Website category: book
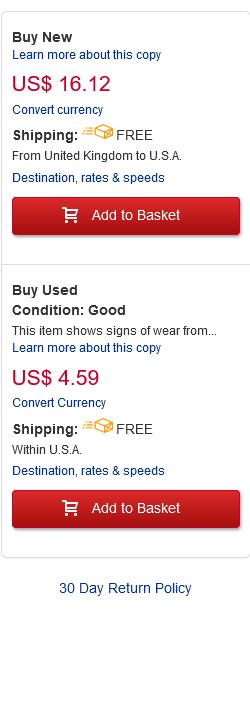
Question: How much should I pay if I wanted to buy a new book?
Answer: US$ 16.12

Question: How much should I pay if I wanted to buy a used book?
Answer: US$ 4.59

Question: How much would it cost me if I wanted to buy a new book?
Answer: US$ 16.12

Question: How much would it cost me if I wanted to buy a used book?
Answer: US$ 4.59

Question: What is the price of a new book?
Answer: US$ 16.12

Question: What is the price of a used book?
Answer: US$ 4.59

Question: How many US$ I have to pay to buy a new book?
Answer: US$ 16.12

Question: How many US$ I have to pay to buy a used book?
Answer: US$ 4.59

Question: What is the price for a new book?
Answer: US$ 16.12

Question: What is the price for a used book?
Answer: US$ 4.59

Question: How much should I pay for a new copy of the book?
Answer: US$ 16.12

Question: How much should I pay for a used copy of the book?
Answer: US$ 4.59

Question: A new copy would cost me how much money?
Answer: US$ 16.12

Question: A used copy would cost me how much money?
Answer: US$ 4.59

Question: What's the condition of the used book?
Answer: Good

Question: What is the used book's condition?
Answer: Good

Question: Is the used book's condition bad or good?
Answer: Good

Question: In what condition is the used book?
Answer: Good

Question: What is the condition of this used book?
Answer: Good

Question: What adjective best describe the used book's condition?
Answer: Good

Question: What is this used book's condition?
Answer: Good

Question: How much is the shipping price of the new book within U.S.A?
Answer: FREE

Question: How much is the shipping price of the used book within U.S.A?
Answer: FREE

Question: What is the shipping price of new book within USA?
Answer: FREE

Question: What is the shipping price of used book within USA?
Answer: FREE

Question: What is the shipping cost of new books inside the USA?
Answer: FREE

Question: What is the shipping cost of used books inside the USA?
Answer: FREE

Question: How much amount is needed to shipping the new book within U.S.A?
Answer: FREE

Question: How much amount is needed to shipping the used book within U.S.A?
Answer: FREE

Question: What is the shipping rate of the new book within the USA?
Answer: FREE

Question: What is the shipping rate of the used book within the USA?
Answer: FREE

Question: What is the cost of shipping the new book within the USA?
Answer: FREE

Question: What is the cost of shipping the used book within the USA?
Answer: FREE

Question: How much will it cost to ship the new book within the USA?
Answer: FREE

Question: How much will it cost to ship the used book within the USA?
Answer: FREE